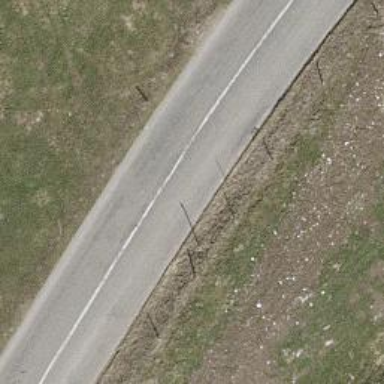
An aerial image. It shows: Tertiary road.